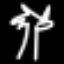
Label: palm tree